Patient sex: M
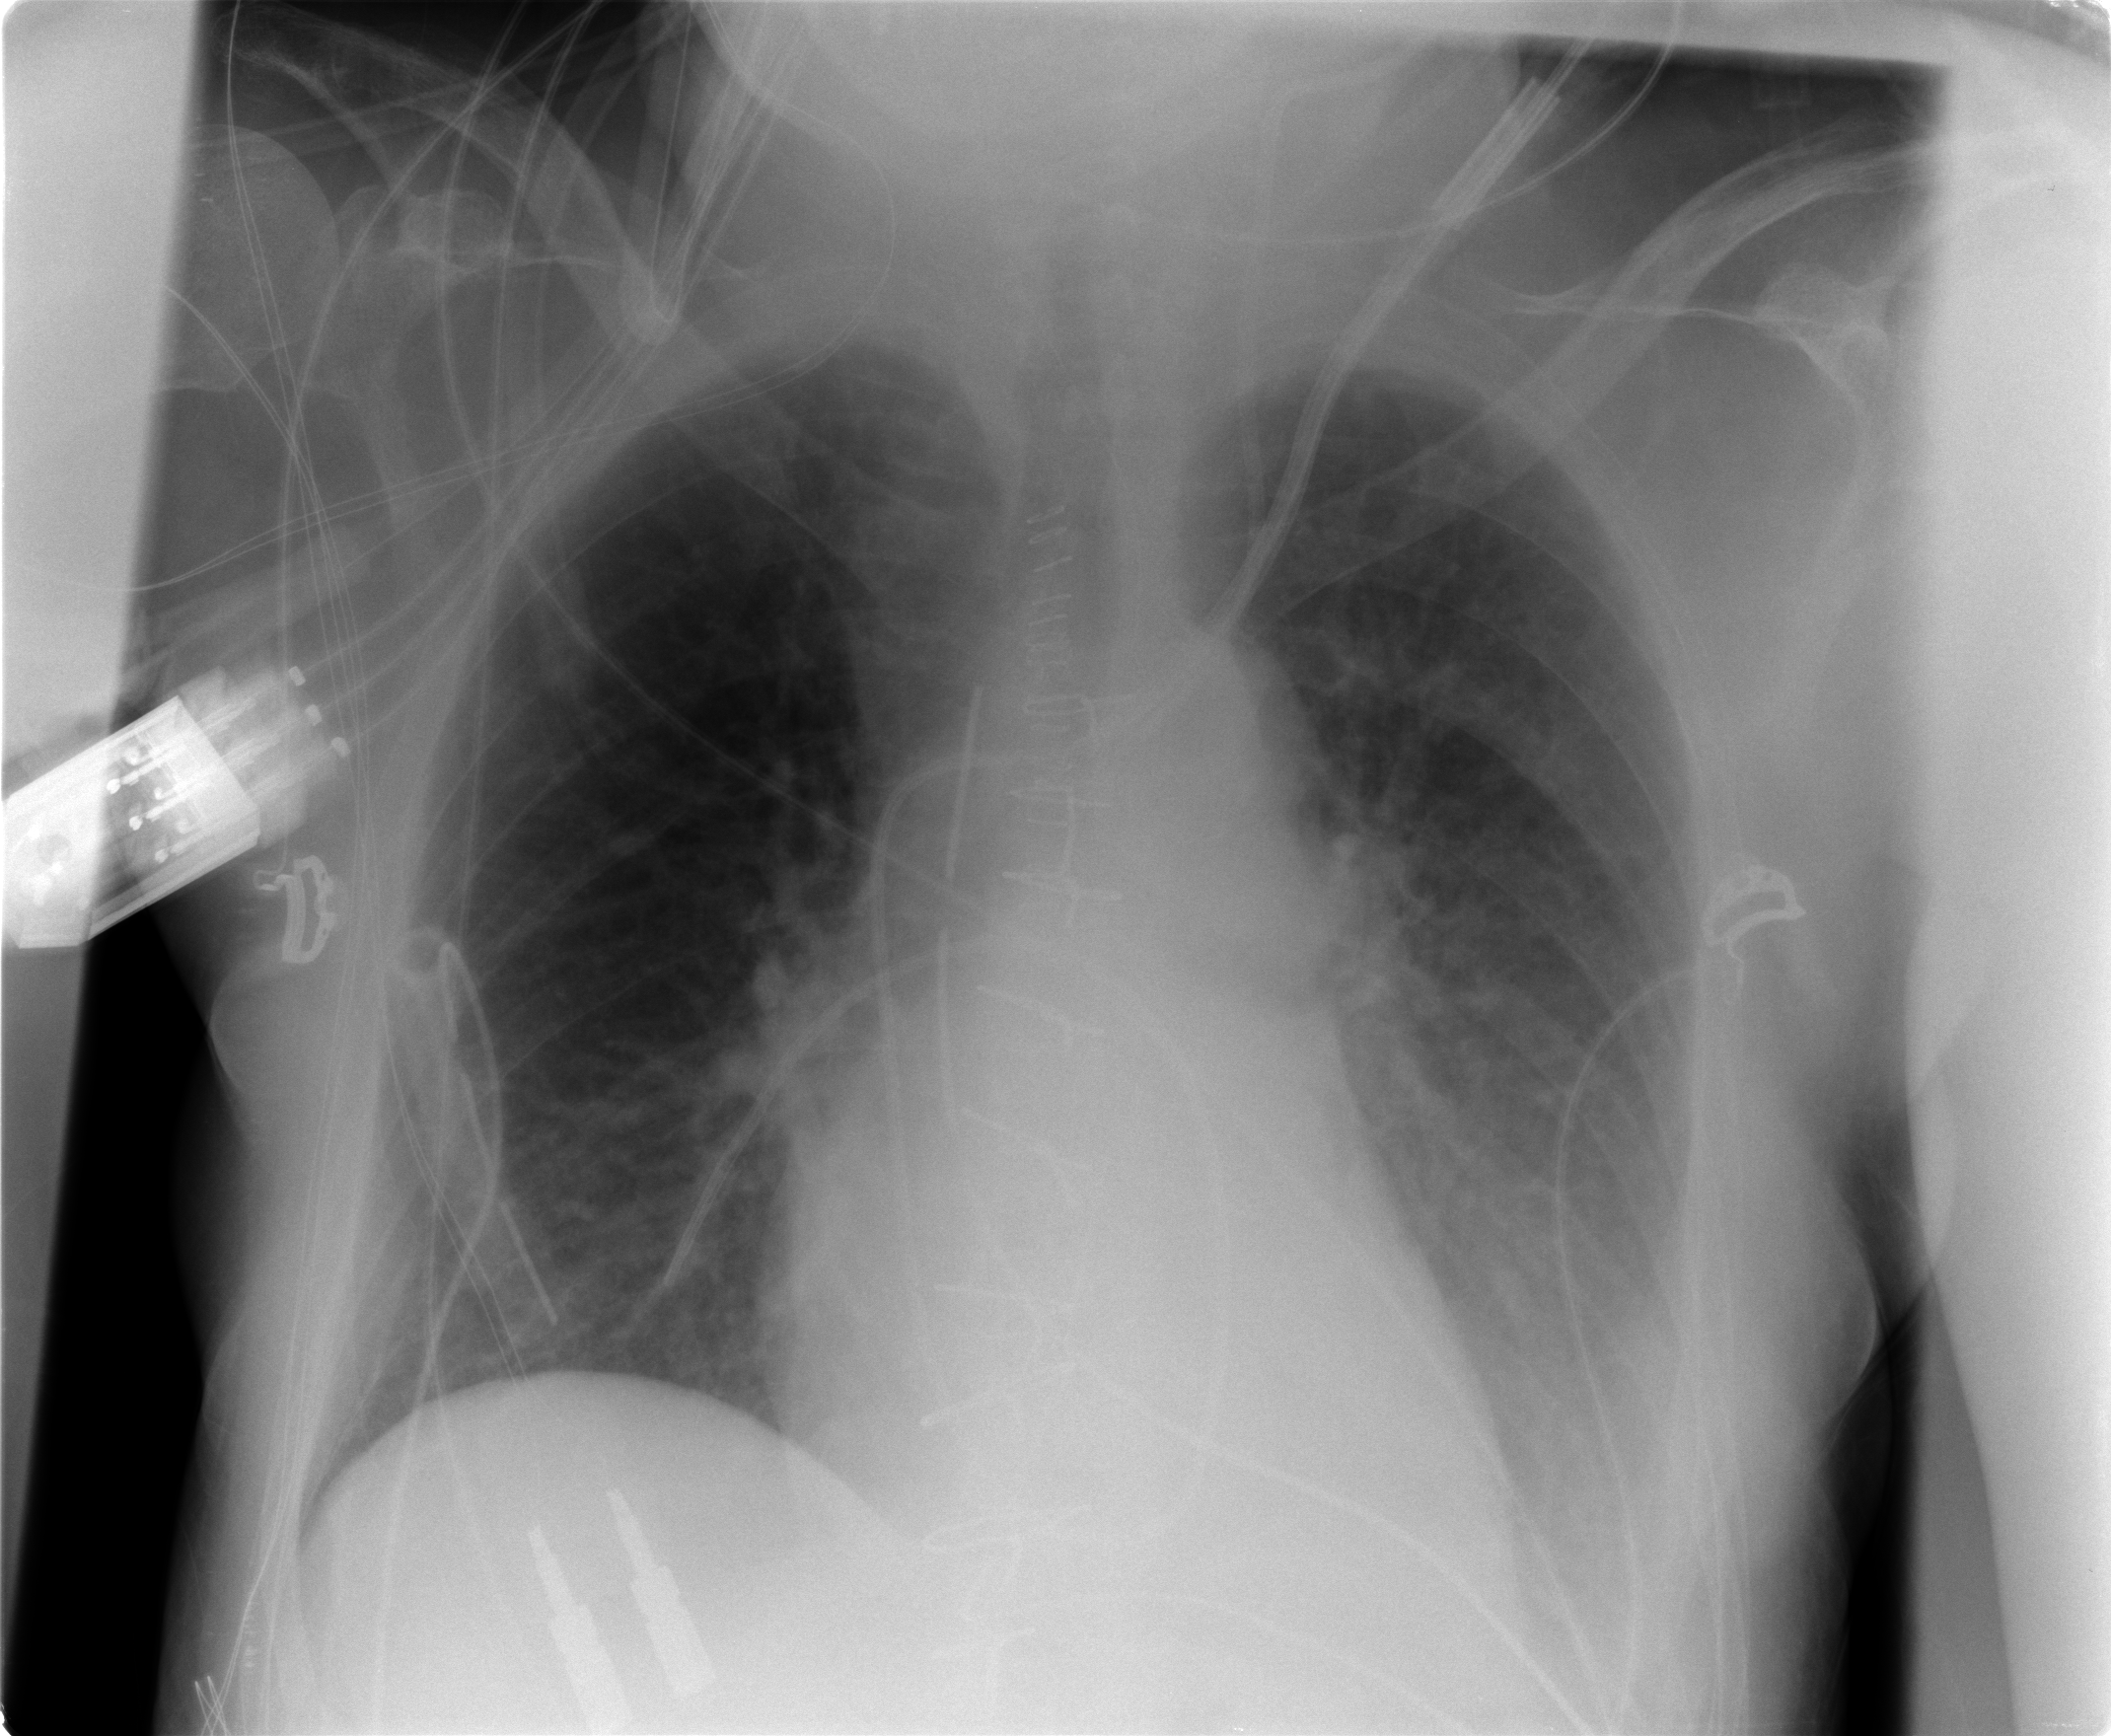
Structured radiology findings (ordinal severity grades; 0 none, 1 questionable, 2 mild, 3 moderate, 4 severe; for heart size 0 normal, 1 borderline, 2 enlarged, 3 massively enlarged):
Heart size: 0
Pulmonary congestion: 2
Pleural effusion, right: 0
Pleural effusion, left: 2
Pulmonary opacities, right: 0
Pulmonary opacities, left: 0
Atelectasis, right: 0
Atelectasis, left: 2